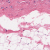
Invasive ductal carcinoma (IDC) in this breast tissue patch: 0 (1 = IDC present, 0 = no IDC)